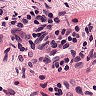
Metastatic tissue present: no